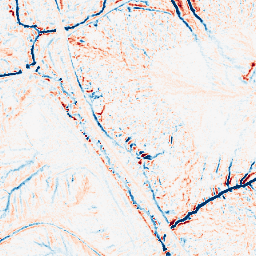
Category: edge_preserving
Decomposition family: median
Decomposition parameters: size: 7
Upsampling method: bilinear
Upsampling parameters: scale: 4
Upsampling scale: 4